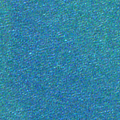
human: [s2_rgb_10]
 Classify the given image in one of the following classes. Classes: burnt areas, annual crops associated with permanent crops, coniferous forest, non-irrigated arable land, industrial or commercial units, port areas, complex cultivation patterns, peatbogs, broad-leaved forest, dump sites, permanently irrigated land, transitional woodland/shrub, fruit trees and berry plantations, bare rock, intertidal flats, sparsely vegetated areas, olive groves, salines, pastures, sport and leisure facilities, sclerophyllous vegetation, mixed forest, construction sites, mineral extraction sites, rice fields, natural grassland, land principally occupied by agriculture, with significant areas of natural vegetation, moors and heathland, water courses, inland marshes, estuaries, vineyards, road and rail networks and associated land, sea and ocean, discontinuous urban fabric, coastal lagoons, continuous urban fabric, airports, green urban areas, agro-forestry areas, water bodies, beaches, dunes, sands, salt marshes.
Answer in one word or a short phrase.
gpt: sea and ocean